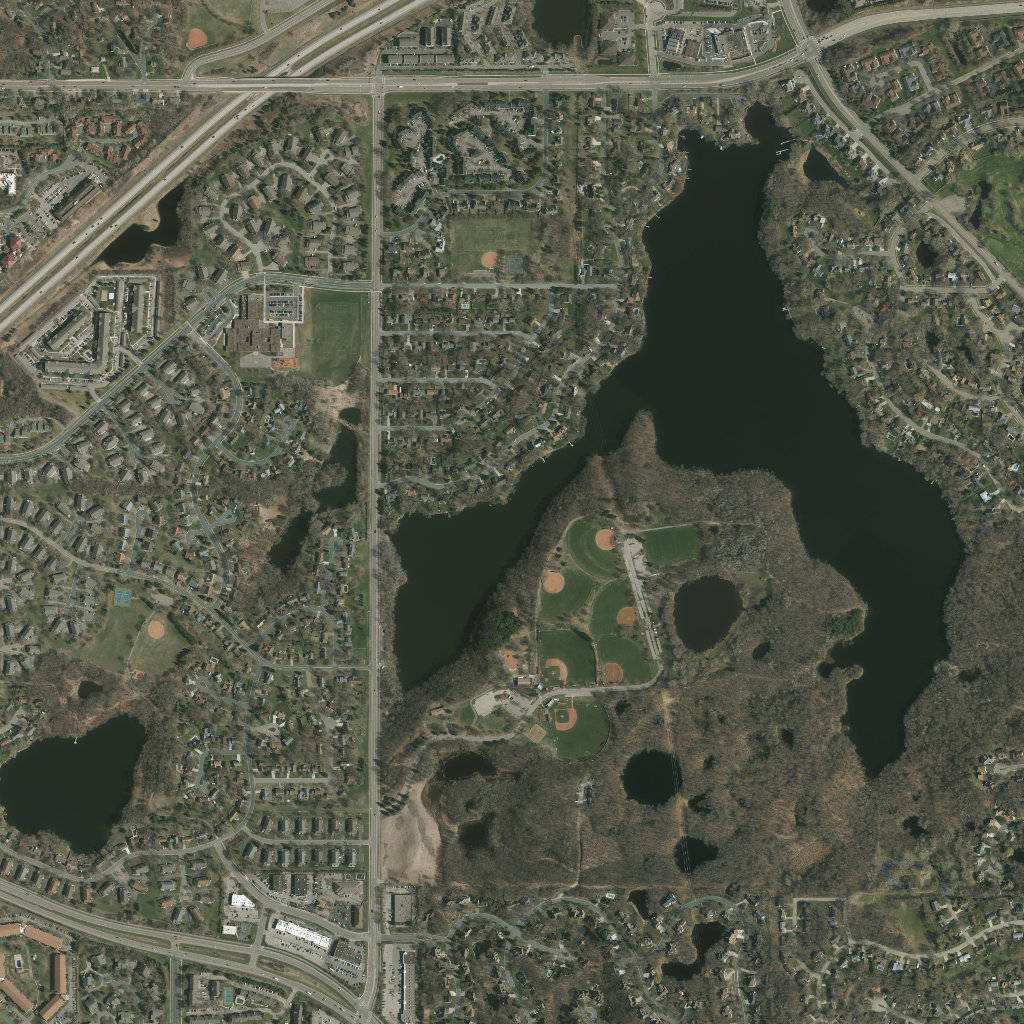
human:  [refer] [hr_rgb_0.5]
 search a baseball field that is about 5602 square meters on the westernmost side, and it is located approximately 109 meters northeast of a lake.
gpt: <box>[[12, 60, 18, 66, 0]]</box>